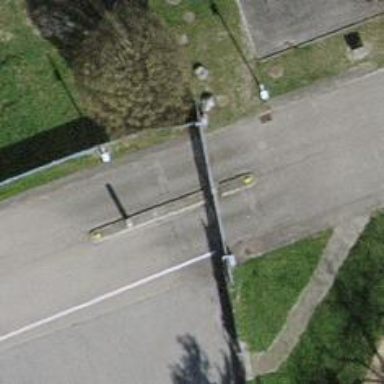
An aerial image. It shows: Lift gate barrier.